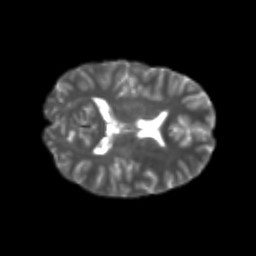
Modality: T2w
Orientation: axial
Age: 21
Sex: male
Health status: healthy
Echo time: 0.074 s